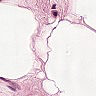
Metastatic tissue present: no